Question: Greetings all,
Is there any widget to separate two QWidgets and also give full focus to a one widget.
As shown in following figure ?

Thanks in advance,
umanga
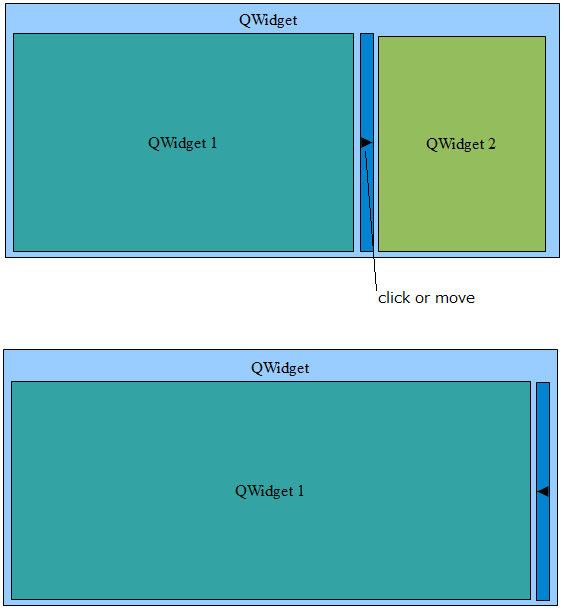
Answer: How about <URL>?
, for exmaple, 'QListView'. is a combination of 'QWidget's (the left part is simple 'QPushButton' with show/hide caption, and the right part another widget)... All you have to do, is to hide your QWidget2 when user clicked on 'QPushButton'...
If you need an example, I may post it.
---
'''
#include "splitter.h"
#include <QtGui/QApplication>
int main(int argc, char *argv[])
{
QApplication a(argc, argv);
splitter w;
w.show();
return a.exec();
}
'''
'''
#ifndef SPLITTER_H
#define SPLITTER_H
#include <QtGui/QDialog>
class splitter : public QDialog
{
Q_OBJECT;
QWidget* widget1;
QWidget* widget2;
QPushButton* button;
public:
splitter(QWidget *parent = 0, Qt::WFlags flags = 0);
~splitter();
private slots:
void showHide(void);
};
#endif // SPLITTER_H
'''
'''
#include <QtGui>
#include "splitter.h"
splitter::splitter(QWidget *parent, Qt::WFlags flags)
: QDialog(parent, flags)
{
QApplication::setStyle("plastique");
QListView* listView = new QListView;
QTableView* tableView = new QTableView;
button = new QPushButton("Hide >");
widget1 = new QWidget;
QHBoxLayout* w1Layout = new QHBoxLayout;
w1Layout->addWidget(listView);
w1Layout->addWidget(button);
widget1->setLayout(w1Layout);
widget2 = new QWidget;
QHBoxLayout* w2Layout = new QHBoxLayout;
w2Layout->addWidget(tableView);
widget2->setLayout(w2Layout);
QSplitter *mainSplitter = new QSplitter(this);
mainSplitter->addWidget(widget1);
mainSplitter->addWidget(widget2);
connect(button, SIGNAL(clicked()), this, SLOT(showHide()));
QVBoxLayout *mainLayout = new QVBoxLayout;
mainLayout->addWidget(mainSplitter);
setLayout(mainLayout);
}
splitter::~splitter()
{}
void splitter::showHide(void)
{
if (widget2->isVisible())
{ // hide
widget2->setVisible(false);
button->setText("< Show");
}
else
{ // show
widget2->setVisible(true);
button->setText("Hide >");
}
}
'''